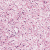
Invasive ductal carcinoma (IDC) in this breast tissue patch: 0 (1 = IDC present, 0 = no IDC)